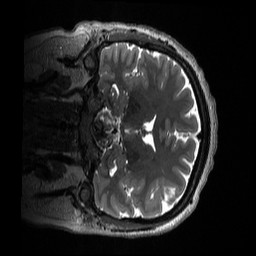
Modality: T2w
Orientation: coronal
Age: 38
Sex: female